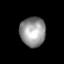
Tissue: lung
Cell type: Endothelial cells
Senescence score: 0.6664
Nuclear area (px): 737
Mean DAPI intensity: 150.355